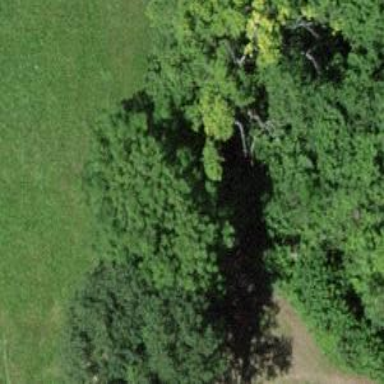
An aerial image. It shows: Broadleaved tree with lush foliage.